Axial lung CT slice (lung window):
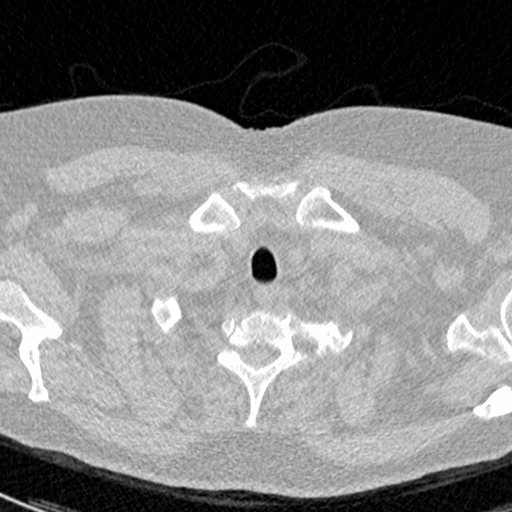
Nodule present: no